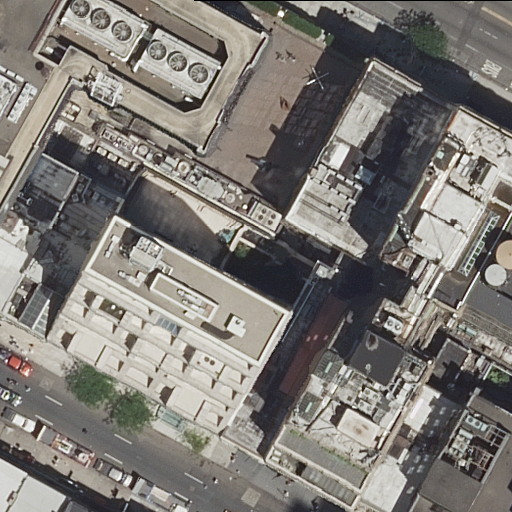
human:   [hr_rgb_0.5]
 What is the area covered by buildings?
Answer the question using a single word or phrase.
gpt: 8381m2

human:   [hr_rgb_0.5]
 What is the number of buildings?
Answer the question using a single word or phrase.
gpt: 16

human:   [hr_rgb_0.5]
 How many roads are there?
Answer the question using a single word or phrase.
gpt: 2

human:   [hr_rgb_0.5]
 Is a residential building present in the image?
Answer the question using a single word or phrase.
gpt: yes

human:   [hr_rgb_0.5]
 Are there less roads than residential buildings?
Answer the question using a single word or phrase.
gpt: yes

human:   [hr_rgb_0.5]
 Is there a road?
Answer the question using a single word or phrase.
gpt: yes

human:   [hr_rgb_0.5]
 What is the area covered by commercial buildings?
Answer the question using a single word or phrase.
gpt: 2365m2

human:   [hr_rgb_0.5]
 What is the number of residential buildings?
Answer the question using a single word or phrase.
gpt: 15

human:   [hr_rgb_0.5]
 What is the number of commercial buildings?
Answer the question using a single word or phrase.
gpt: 1

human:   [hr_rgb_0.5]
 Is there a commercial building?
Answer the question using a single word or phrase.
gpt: yes

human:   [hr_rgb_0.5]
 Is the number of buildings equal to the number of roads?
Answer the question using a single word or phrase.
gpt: no

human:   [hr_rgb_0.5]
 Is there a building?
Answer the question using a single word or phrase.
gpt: yes

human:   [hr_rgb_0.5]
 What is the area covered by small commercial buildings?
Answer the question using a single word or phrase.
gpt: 0m2

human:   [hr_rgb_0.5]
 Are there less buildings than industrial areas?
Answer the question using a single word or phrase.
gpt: no

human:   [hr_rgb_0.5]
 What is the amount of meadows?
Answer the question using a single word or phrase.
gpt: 0

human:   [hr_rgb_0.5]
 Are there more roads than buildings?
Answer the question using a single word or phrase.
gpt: no

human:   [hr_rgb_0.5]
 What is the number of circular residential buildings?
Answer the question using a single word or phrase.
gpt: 0

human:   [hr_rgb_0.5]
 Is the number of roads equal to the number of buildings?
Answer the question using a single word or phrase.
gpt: no

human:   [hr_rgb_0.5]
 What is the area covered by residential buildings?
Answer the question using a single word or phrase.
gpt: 6016m2

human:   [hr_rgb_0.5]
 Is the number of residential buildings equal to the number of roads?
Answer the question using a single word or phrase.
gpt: no

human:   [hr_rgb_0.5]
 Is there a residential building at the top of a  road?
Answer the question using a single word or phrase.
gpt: yes

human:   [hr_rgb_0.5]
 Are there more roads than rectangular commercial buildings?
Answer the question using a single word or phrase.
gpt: yes

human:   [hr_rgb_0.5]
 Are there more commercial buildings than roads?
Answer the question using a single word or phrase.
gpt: no

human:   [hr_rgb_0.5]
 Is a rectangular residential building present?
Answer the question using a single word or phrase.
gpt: yes

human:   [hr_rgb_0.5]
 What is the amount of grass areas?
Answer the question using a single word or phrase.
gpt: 0

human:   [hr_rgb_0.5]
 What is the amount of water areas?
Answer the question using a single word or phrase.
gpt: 0

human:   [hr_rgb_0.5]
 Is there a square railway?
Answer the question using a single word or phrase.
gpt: no

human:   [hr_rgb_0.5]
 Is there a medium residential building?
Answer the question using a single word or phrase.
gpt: yes

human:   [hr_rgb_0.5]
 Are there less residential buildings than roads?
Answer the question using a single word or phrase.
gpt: no

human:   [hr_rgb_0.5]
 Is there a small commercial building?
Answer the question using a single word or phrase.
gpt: no

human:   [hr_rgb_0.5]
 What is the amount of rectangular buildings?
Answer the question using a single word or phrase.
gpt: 9

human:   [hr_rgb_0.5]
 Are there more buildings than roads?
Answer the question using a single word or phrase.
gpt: yes

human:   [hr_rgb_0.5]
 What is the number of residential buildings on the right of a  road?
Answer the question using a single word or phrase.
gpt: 8

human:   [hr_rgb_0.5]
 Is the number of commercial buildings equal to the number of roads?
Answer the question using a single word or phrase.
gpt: no

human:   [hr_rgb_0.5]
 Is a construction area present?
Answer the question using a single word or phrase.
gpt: no

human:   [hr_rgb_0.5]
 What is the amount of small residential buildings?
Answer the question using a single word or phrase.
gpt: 3

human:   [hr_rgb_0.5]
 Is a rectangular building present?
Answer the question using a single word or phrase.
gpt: yes

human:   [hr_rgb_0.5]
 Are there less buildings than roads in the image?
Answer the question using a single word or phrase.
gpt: no

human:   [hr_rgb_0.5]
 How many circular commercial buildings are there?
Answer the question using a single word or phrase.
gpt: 0

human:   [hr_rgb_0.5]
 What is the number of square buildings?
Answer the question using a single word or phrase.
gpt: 0

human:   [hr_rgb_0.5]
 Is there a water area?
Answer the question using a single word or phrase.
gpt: no

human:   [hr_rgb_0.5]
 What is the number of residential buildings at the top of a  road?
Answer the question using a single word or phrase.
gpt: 7

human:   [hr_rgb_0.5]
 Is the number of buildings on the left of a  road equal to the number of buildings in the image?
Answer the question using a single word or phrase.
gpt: no

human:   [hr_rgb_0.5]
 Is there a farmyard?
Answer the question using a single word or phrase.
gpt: no

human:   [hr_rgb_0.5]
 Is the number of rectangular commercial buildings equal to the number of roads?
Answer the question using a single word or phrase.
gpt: no

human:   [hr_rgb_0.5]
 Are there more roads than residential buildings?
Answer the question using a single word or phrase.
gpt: no

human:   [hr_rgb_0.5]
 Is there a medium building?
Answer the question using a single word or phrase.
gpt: yes

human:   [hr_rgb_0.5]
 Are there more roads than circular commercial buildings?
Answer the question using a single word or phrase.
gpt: yes

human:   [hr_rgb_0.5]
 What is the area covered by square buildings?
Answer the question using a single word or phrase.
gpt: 0m2

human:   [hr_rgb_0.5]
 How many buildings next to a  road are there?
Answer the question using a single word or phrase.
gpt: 16

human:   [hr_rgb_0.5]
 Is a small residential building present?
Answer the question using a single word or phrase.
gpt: yes

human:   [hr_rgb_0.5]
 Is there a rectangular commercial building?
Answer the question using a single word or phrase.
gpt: no

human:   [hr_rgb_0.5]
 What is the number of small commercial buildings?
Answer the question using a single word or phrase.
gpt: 0

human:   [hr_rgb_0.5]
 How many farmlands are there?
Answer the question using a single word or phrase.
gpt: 0

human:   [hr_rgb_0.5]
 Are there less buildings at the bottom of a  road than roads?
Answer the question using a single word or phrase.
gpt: no

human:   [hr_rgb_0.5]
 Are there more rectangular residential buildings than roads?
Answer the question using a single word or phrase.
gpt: yes

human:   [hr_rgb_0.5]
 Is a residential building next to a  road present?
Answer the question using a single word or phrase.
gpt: yes

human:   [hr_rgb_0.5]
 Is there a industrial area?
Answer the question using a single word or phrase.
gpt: no

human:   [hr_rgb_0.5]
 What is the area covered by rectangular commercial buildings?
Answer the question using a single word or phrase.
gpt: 0m2

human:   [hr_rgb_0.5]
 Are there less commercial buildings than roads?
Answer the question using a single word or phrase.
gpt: yes

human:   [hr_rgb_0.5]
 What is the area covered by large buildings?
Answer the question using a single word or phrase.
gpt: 5951m2

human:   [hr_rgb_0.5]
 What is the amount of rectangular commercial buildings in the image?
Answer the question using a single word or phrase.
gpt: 0

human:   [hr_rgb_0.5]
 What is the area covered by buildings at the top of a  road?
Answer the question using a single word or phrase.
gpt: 6331m2

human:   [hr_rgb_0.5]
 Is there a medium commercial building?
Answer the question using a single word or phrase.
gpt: no